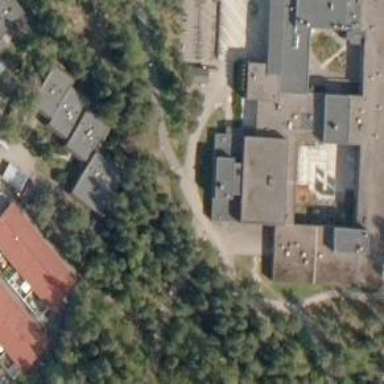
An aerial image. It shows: School building.